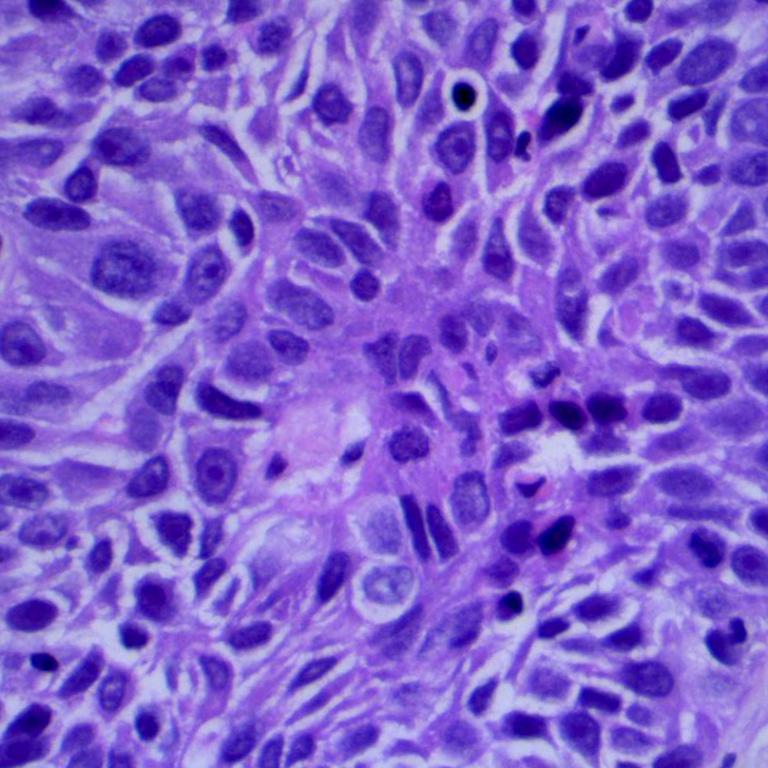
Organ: lung
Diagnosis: squamous carcinomas